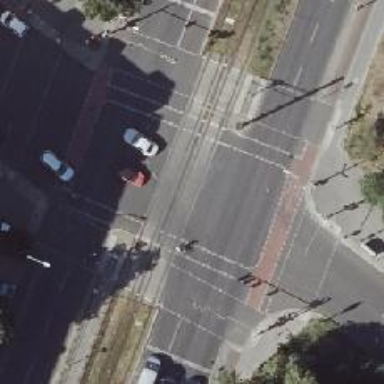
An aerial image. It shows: Tram level crossing on the railway.